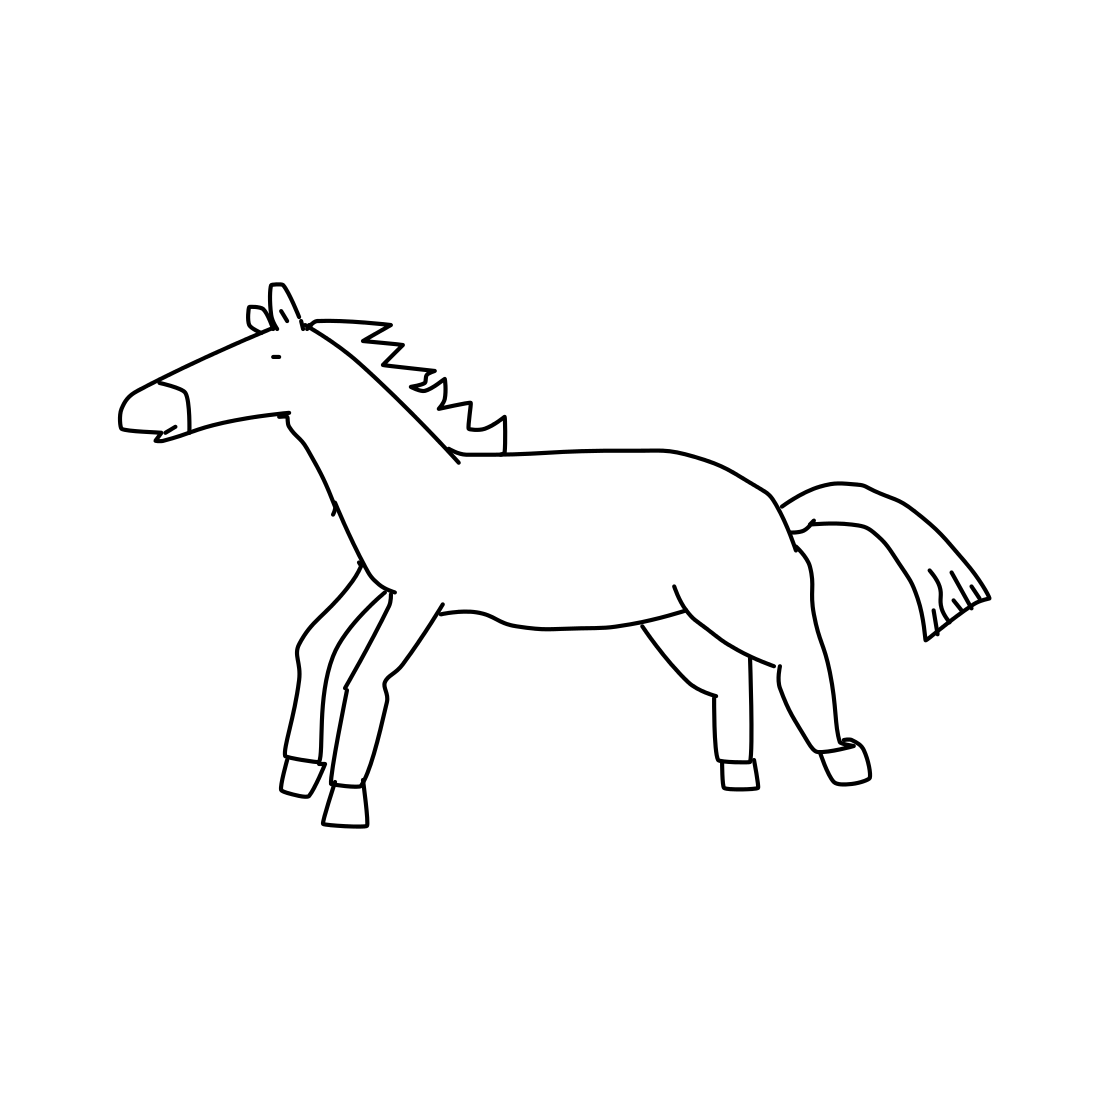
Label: horse